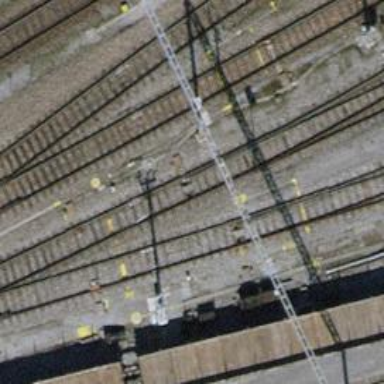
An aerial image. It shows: Railway switch.